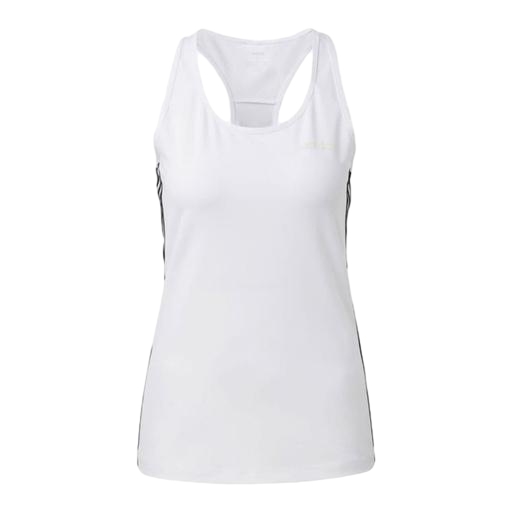
white boxer performance tank top, white court slam breathe tennis tank top, active tank, white background